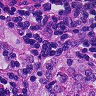
Metastatic tissue present: no